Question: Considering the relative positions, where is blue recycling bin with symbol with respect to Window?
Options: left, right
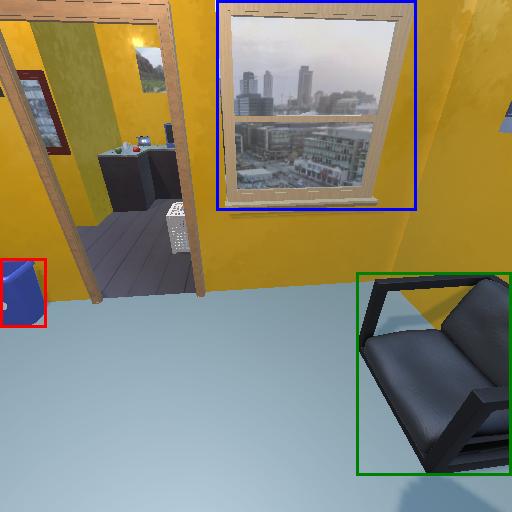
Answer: left